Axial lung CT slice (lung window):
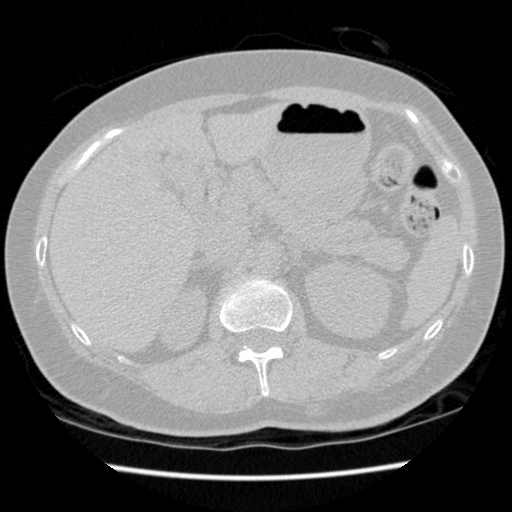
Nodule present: no